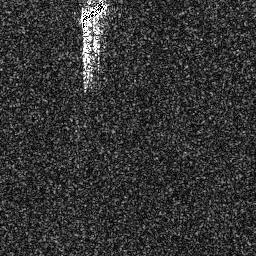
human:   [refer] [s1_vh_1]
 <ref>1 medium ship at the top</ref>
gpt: <box>[[30, 0, 41, 11, 0]]</box>